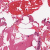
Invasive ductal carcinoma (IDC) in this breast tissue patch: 0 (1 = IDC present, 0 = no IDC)